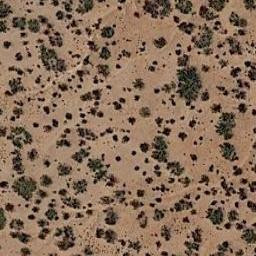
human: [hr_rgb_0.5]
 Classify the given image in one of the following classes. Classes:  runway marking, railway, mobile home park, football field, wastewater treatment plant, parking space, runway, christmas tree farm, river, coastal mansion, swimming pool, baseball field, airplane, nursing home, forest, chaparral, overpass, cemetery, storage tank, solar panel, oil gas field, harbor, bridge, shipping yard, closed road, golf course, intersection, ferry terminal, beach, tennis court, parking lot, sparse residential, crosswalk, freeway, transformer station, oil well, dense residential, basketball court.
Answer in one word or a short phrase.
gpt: chaparral